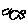
Label: fish